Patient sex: M
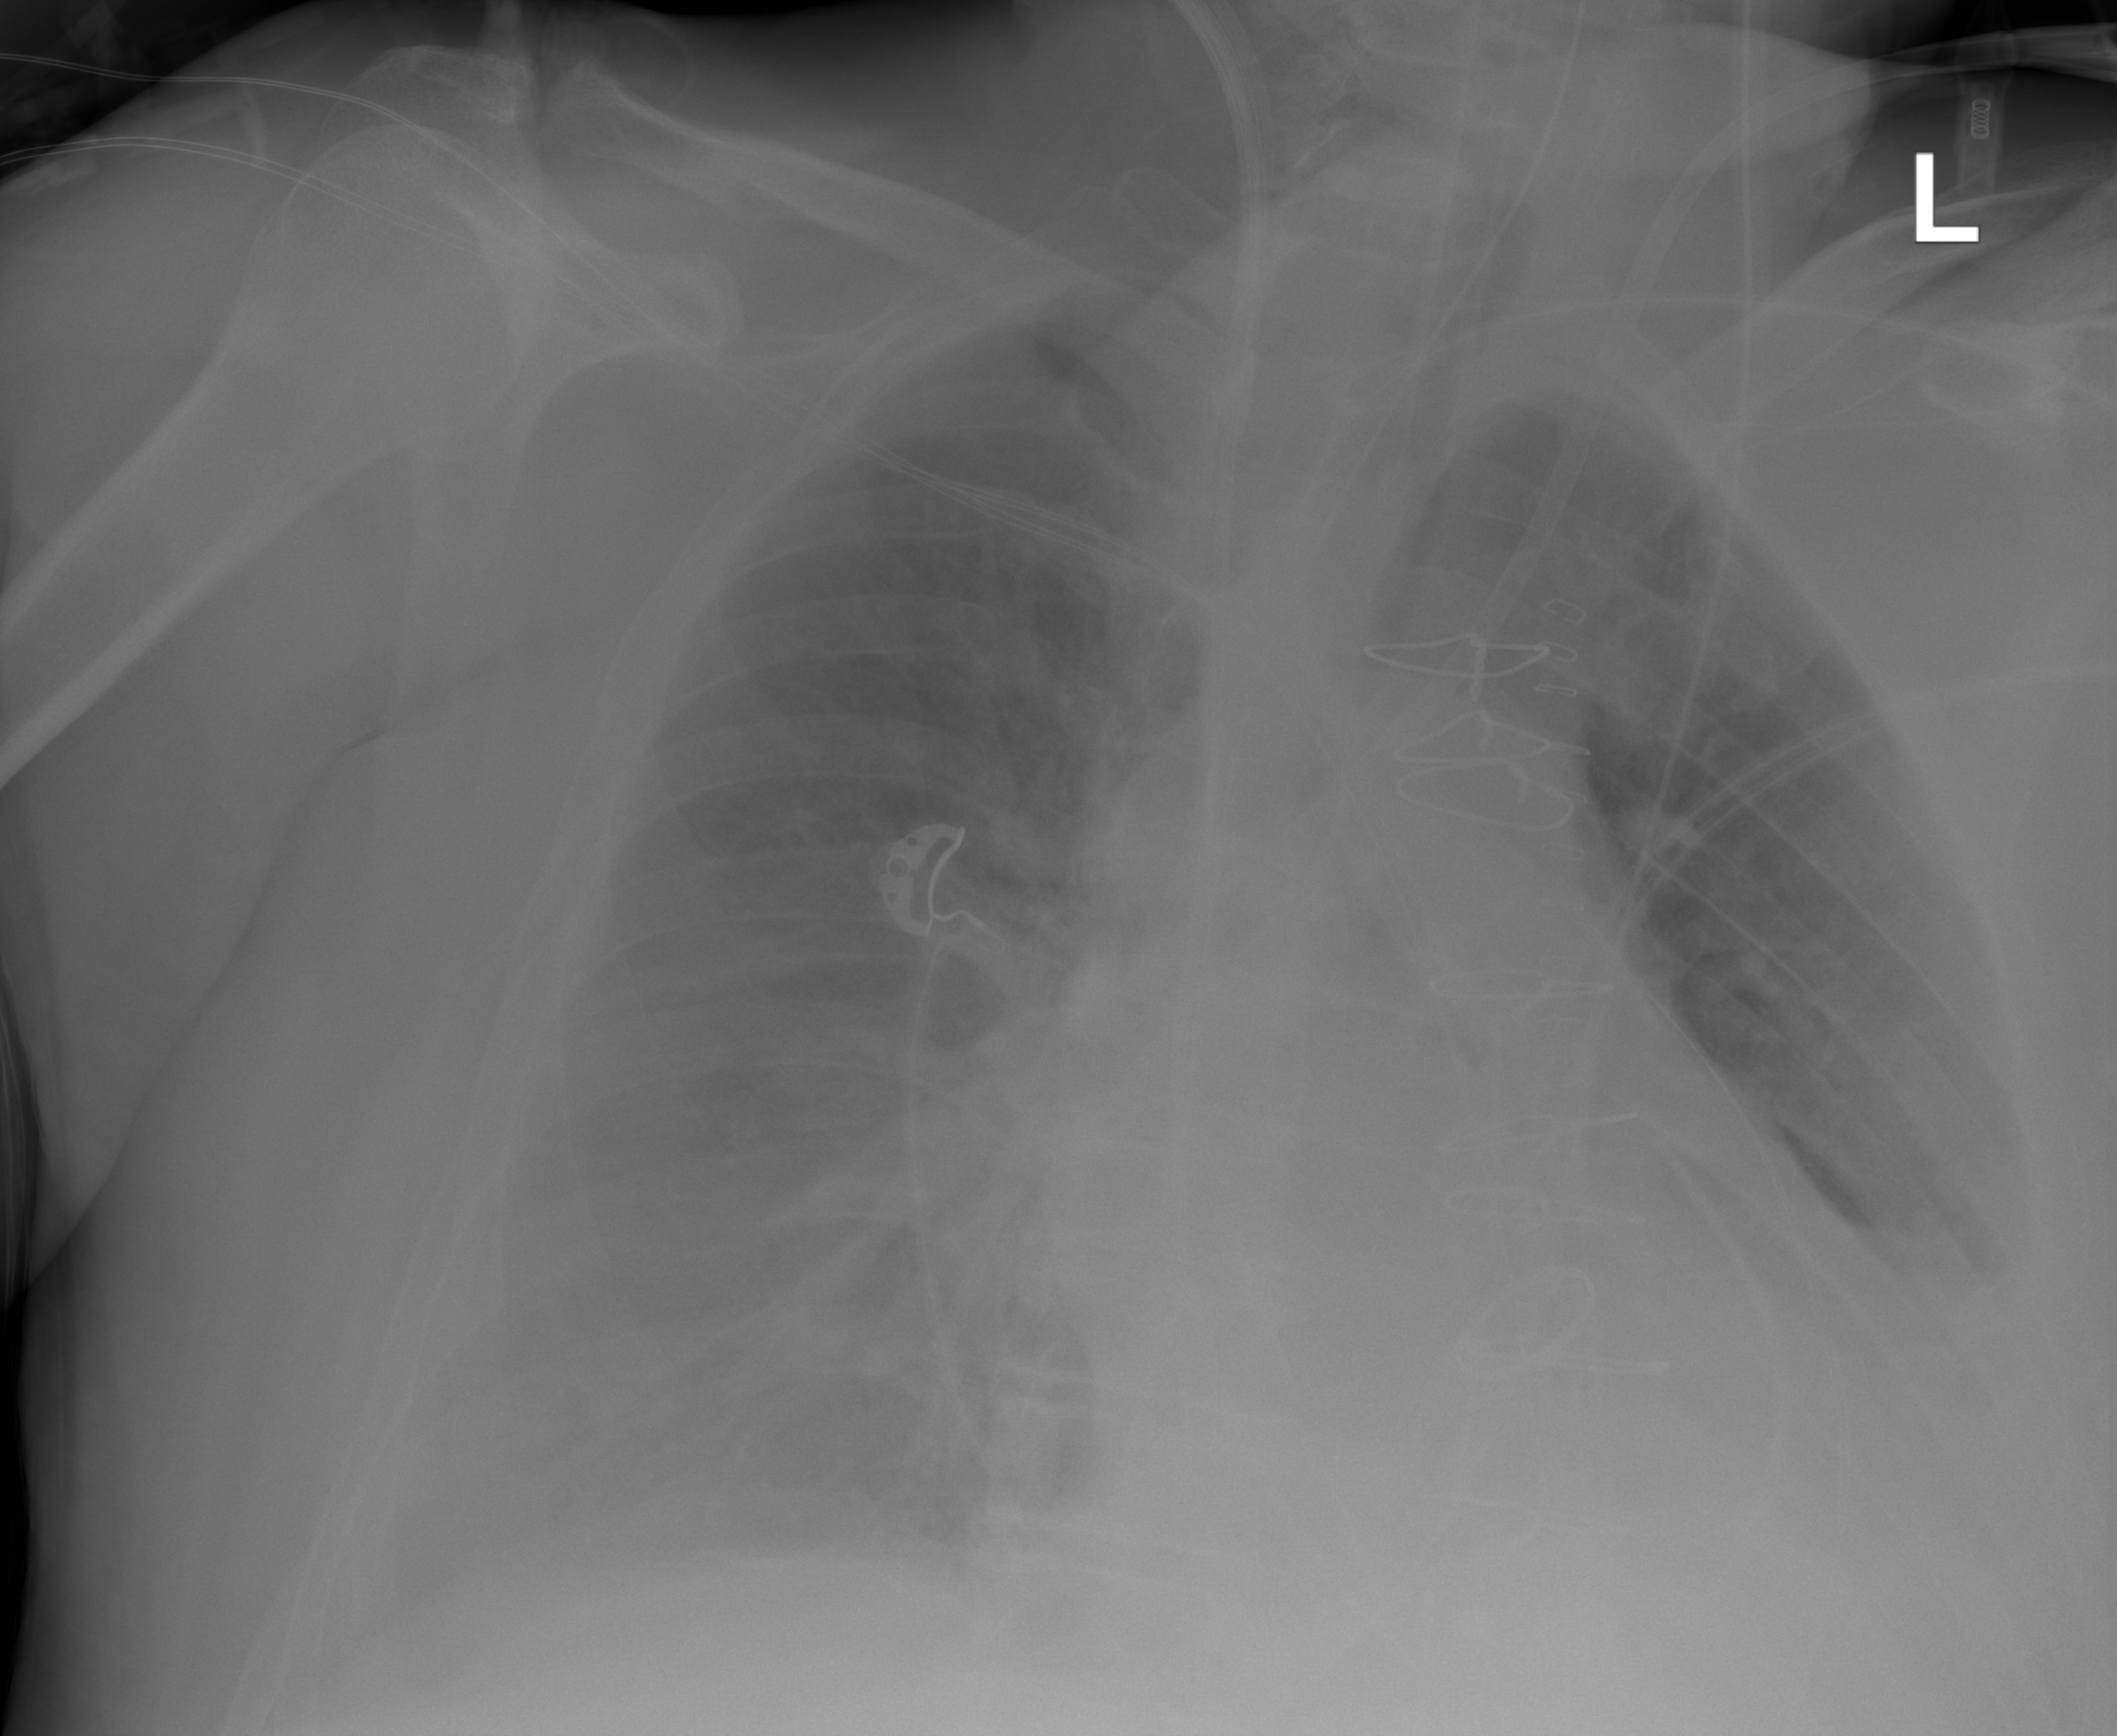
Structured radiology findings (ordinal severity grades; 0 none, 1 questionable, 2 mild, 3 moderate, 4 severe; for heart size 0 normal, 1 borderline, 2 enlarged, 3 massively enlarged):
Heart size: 2
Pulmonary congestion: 2
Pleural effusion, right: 2
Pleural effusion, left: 2
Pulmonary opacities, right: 0
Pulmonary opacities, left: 0
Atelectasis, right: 0
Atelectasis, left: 2